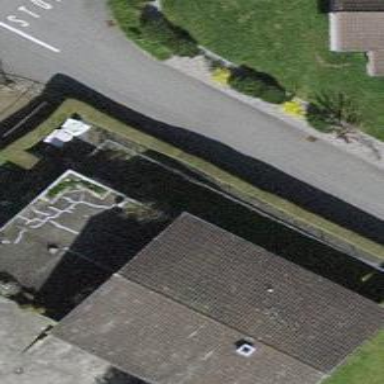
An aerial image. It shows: Detached building.